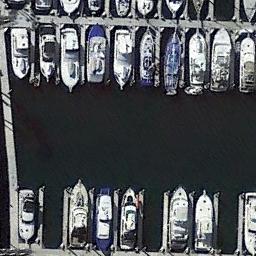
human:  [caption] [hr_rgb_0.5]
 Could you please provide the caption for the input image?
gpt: There aren't many boats in the upper left corner of the harbor .

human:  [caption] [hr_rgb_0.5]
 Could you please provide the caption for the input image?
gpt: Many ships are in the harbor .

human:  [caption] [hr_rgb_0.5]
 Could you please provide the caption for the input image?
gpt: Many yachts are neatly arranged on the sea side of the harbor .

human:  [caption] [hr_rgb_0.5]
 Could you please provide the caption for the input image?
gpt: The harbor has lots of neatly docked boats and the color of the waters is green .

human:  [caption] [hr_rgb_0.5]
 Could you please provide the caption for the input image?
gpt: There are many ships docked neatly at the harbor .